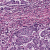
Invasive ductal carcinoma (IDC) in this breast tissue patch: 1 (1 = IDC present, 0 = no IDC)